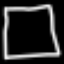
Label: square